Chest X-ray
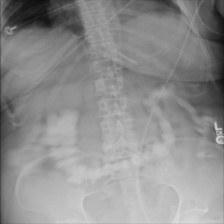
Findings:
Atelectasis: negative
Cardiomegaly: negative
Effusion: negative
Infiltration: negative
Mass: negative
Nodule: negative
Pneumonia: negative
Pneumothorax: negative
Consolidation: negative
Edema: negative
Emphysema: negative
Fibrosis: negative
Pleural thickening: negative
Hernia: negative